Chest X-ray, AP view. Patient: 18 years old, sex F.
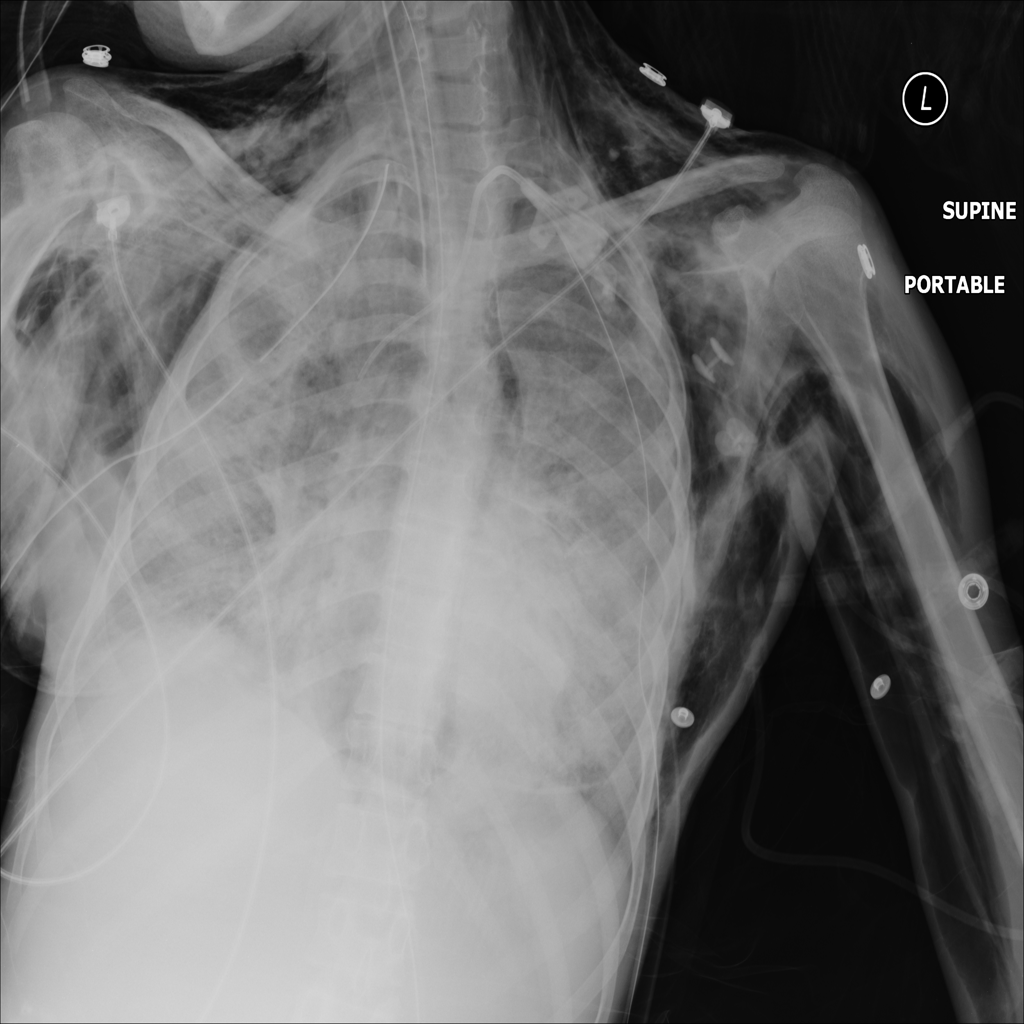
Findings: Emphysema